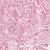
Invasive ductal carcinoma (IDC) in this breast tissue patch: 0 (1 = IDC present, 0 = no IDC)